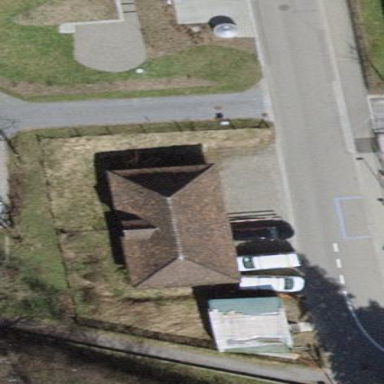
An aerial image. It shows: Group of garages.